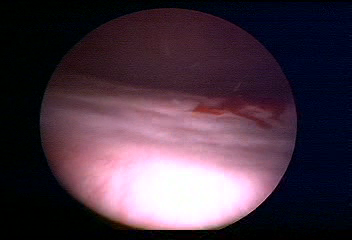
Modality: WLC
Class: Normal mucosa
Bladder cancer association: No